Aerial crown-view tile of a tropical tree (Barro Colorado Island, Panama), acquired 20250317:
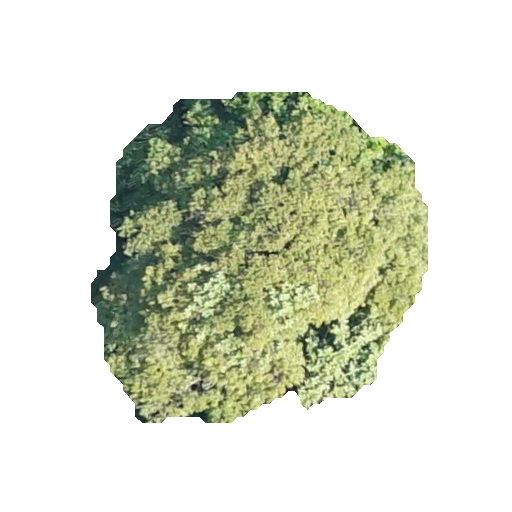
Species: Pouteria reticulata
GBIF accepted scientific name: Pouteria reticulata
Crown area: 128.407 m²